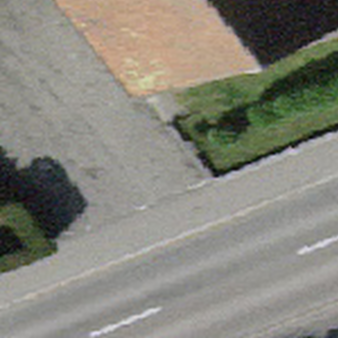
Label: other